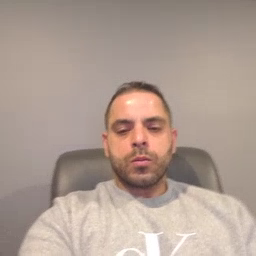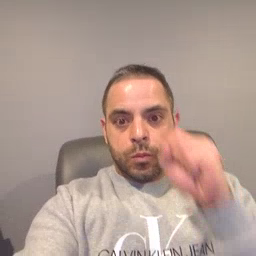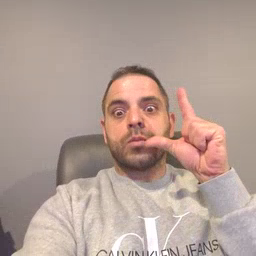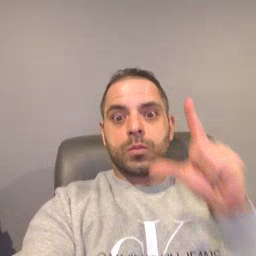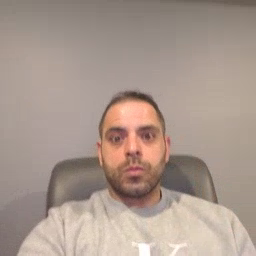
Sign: wake